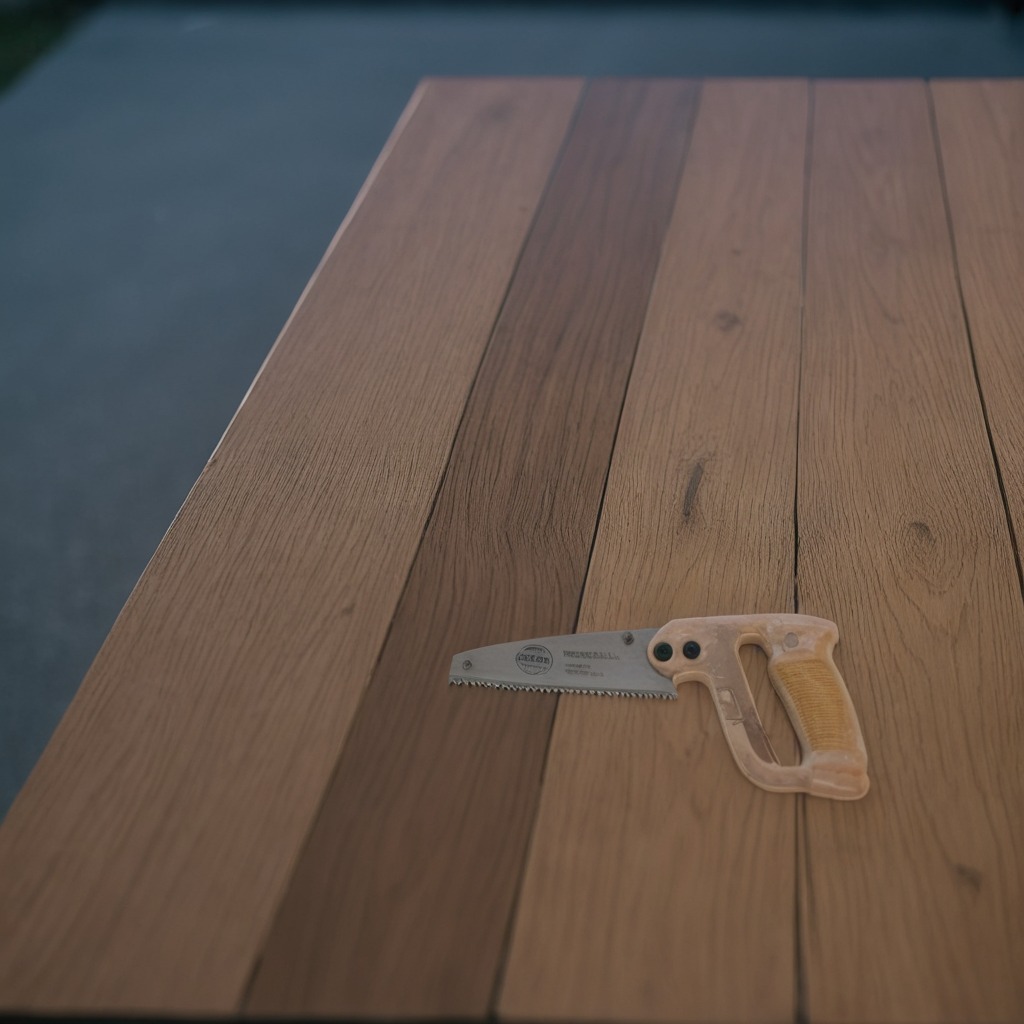
A metal saw lies on the old table with faint burn marks in a small garage at twilight.